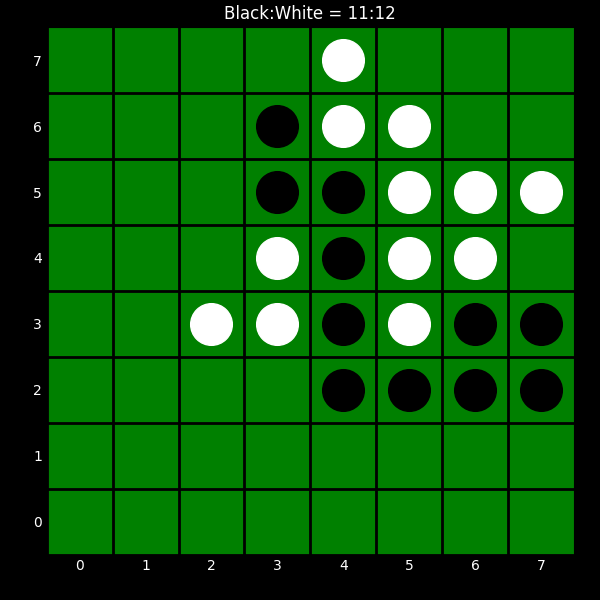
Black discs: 11
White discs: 12